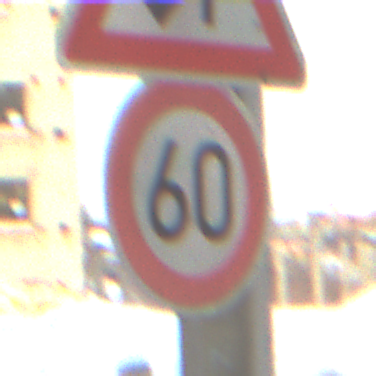
Verkehrszeichen: Geschwindigkeit60
Zusatzzeichen oben: Gegenverkehr
Umgebung: Roofed, Suburban
Tageszeit: MorningAfternoon
Wetter: PartlyCloudy
Licht: Natural
Jahreszeit: Winter
Kontrast: LowContrast